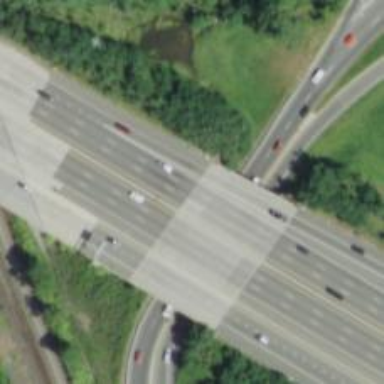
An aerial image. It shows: Motorway bridge spanning urban freeway/expressway.